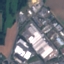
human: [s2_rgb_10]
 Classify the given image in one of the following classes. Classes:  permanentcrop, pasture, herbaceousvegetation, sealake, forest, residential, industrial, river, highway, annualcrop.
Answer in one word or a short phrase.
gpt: Industrial